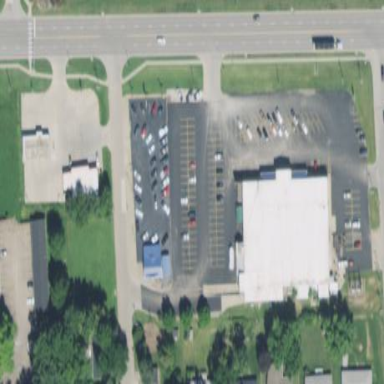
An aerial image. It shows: Retail area.